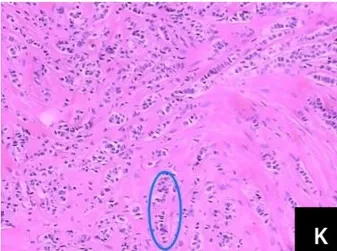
Examinations and histopathological results during work-up of the patient. Metastatic axillary lymph node.
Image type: pathology (h&e)